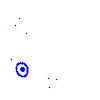
Particle: pion